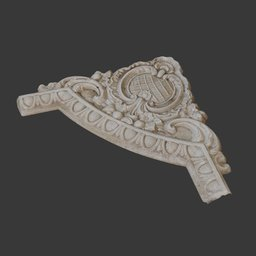
Label: decoration